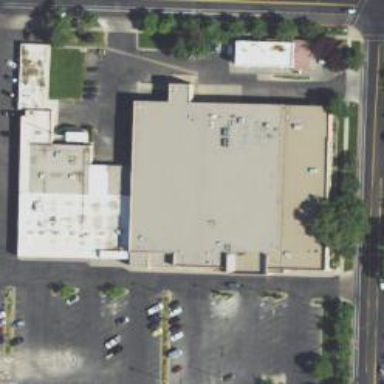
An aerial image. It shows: Building.